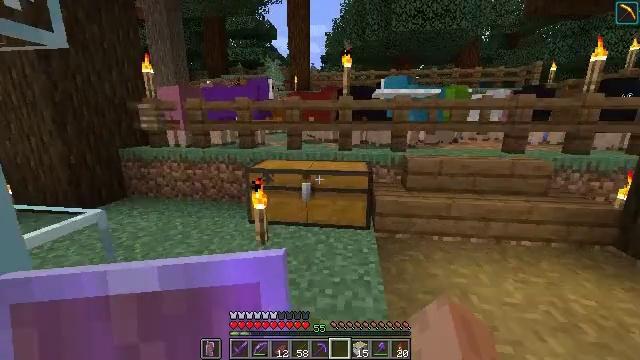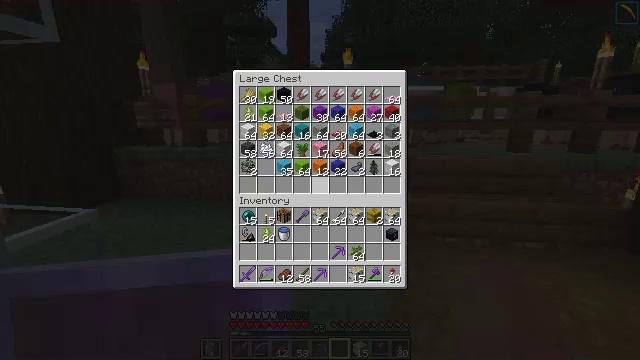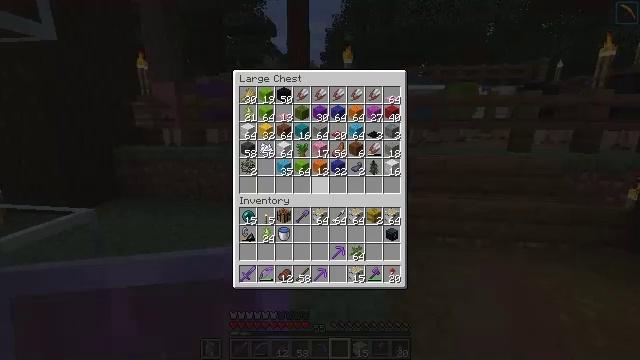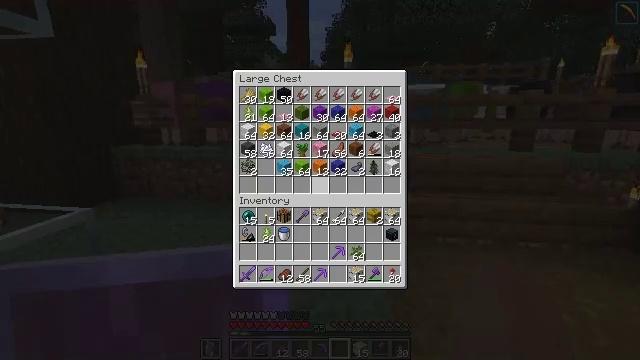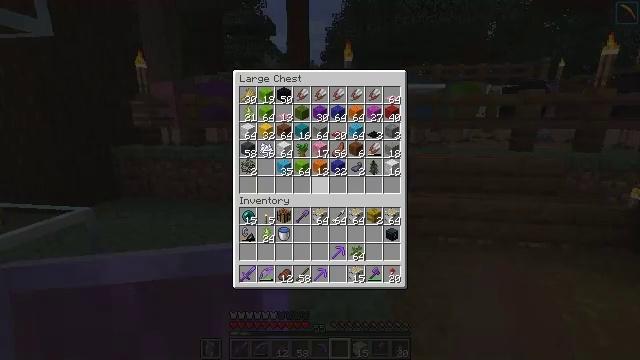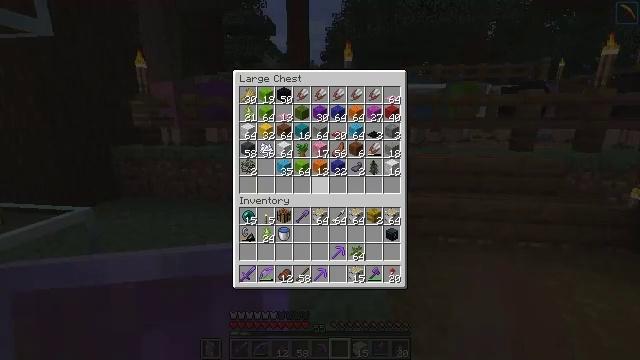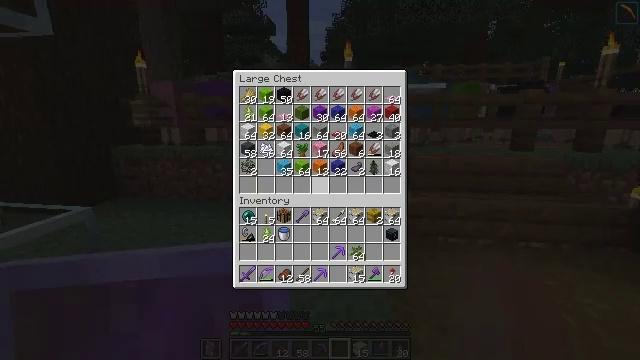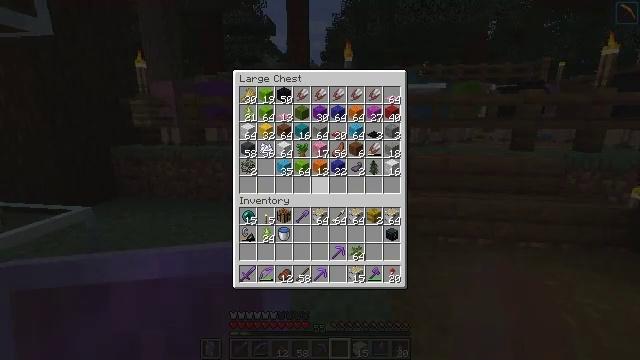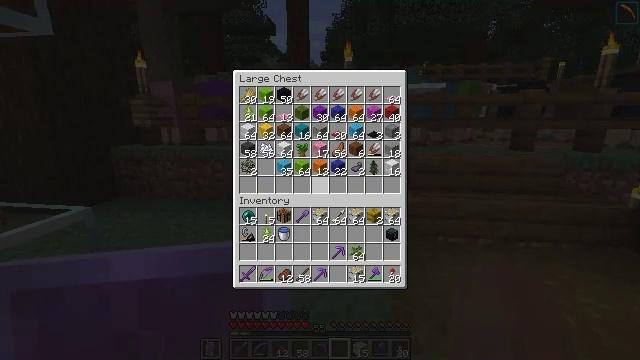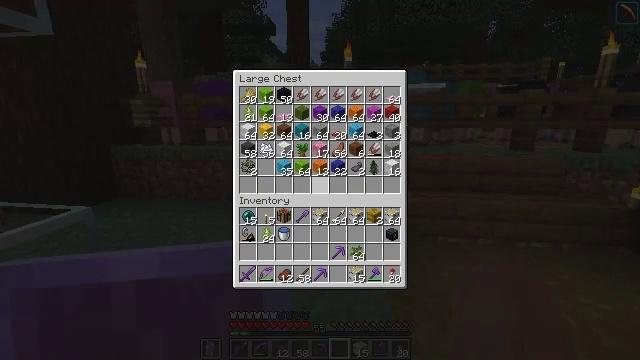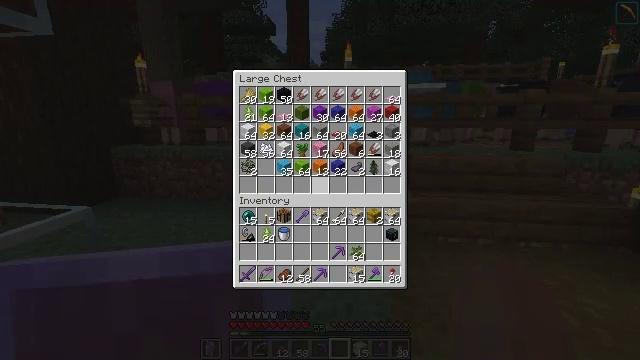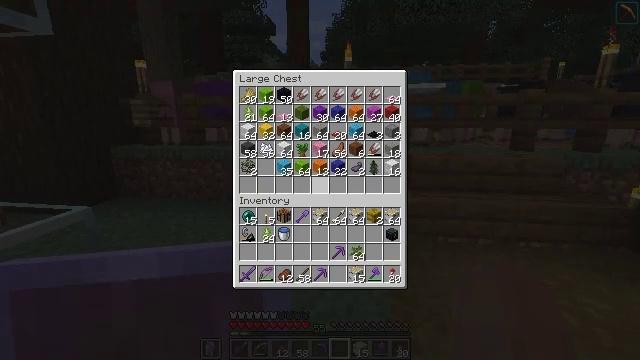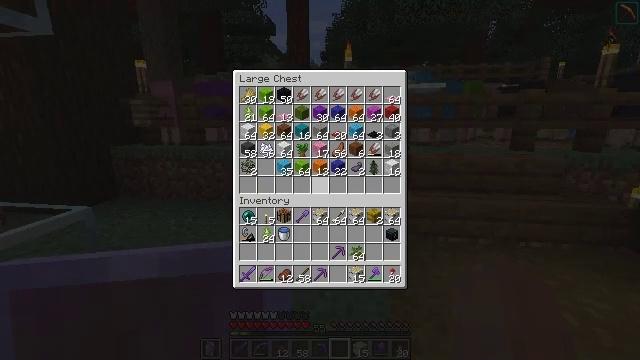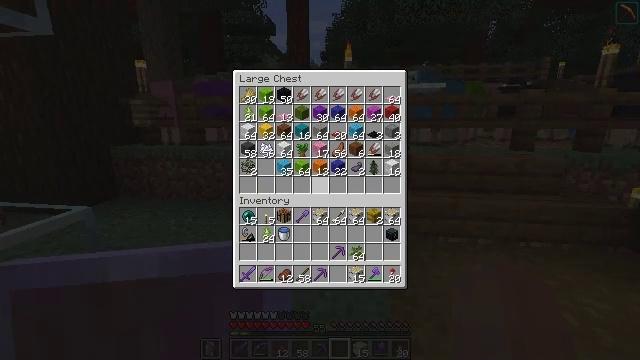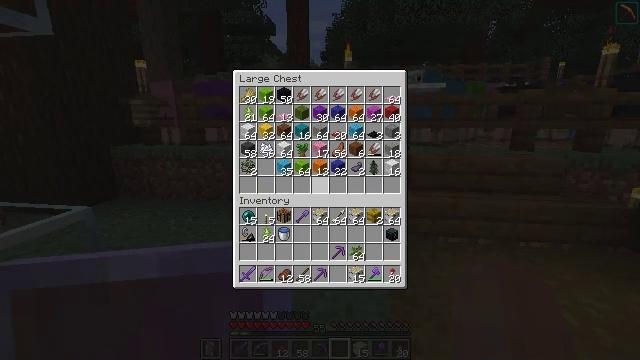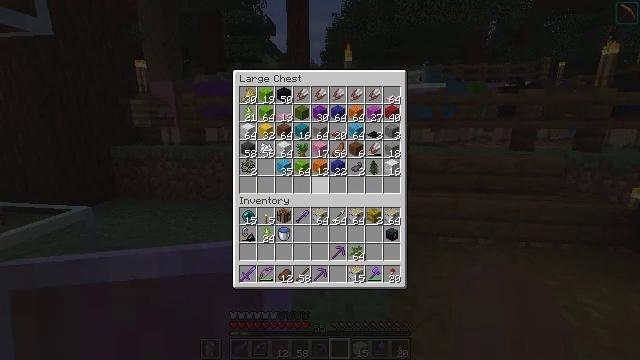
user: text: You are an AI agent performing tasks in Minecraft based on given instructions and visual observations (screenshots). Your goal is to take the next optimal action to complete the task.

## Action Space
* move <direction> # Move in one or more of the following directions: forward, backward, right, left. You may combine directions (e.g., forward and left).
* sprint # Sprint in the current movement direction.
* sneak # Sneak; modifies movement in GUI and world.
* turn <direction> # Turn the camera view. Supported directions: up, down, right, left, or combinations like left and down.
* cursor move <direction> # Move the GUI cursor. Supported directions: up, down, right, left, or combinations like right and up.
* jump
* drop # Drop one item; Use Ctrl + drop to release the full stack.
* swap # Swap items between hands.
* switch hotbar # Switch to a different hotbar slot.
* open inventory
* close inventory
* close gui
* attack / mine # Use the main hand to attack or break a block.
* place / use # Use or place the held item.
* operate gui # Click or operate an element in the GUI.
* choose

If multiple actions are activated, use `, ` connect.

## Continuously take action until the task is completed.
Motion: motion action
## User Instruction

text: Open the crafting table to craft a lead with string and slimeball.
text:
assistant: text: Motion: no_op
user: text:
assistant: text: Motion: no_op
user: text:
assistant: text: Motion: no_op
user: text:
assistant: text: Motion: no_op
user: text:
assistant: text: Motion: no_op
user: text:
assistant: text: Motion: no_op
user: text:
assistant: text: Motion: no_op
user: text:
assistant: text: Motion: no_op
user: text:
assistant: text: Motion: no_op
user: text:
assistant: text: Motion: no_op
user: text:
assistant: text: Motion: no_op
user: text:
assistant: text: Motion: no_op
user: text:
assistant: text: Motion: no_op
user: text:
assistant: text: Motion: no_op
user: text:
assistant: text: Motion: no_op
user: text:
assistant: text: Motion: no_op
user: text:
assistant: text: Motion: no_op
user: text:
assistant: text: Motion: no_op
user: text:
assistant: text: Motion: no_op
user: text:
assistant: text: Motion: no_op
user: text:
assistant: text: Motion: no_op
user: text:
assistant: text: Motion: no_op
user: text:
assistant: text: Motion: no_op
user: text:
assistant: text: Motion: no_op
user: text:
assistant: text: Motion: no_op
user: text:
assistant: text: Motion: no_op
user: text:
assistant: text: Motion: no_op
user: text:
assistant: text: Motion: no_op
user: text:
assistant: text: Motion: no_op
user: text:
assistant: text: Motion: no_op